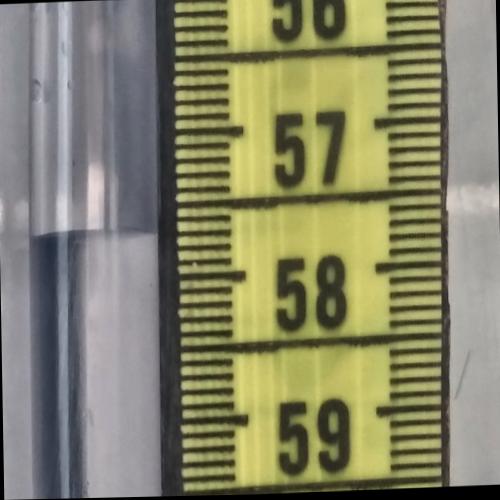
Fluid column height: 57.7 cm